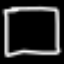
Label: square